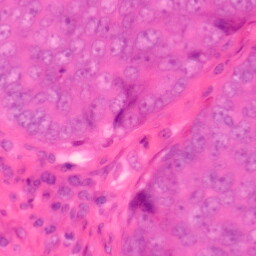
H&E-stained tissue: Colon